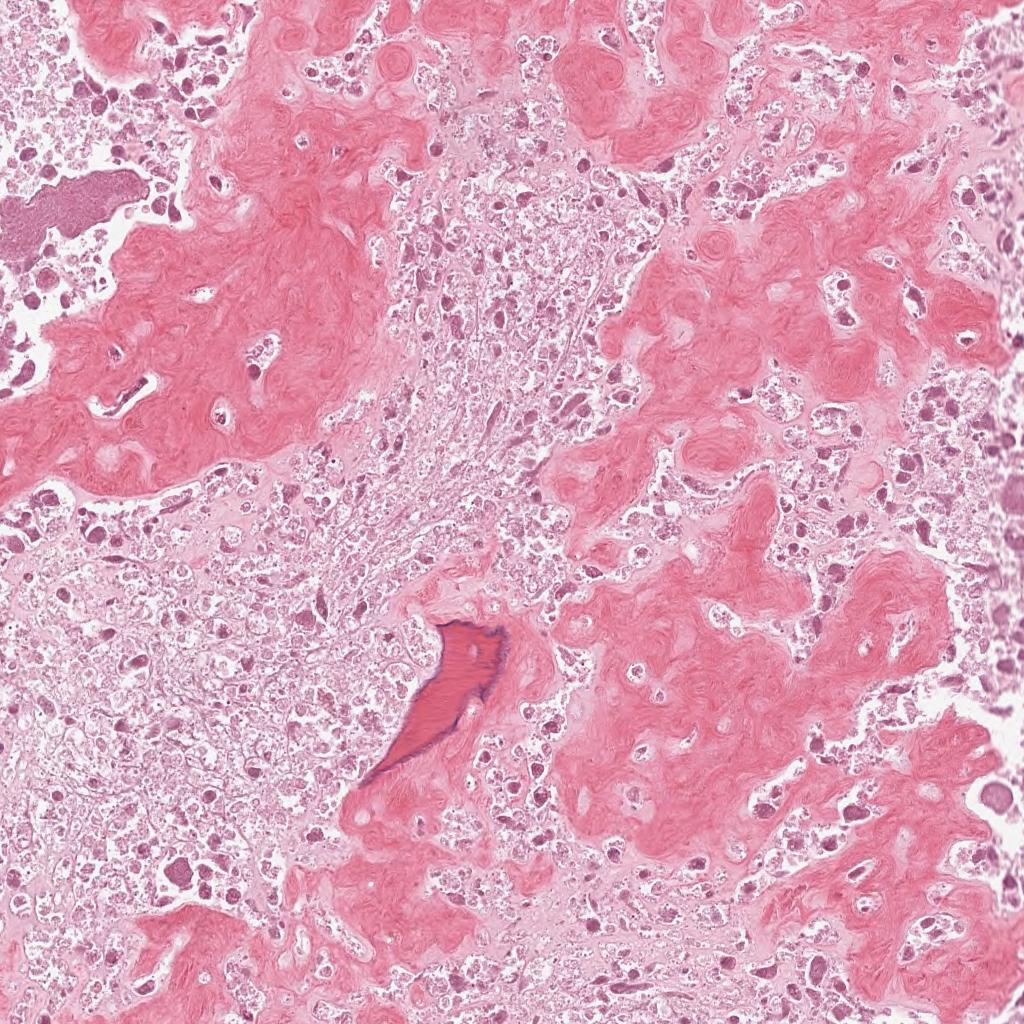
Label: Non-Viable-Tumor